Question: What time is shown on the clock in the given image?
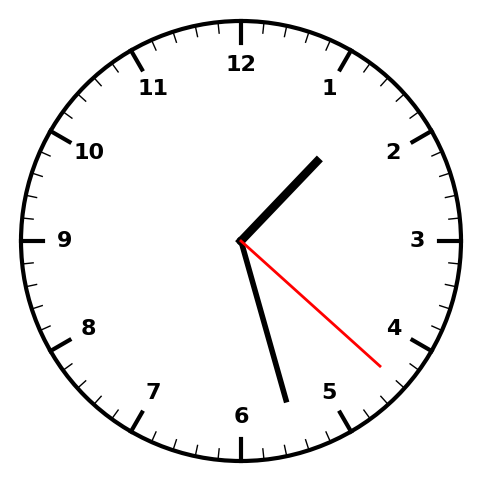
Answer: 01:27:22